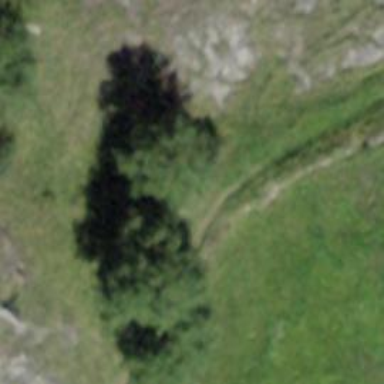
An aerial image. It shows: Red bench.